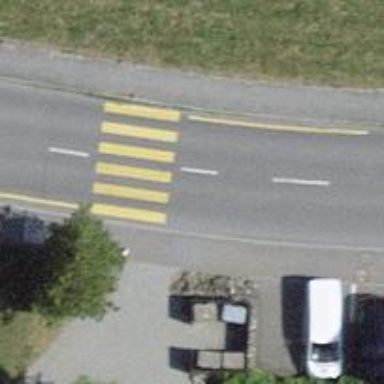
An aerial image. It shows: Uncontrolled zebra crossing with zebra markings.